Field crop: maize
Growth stage: 2
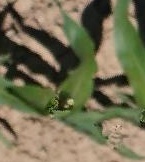
Species: maize